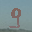
Label: 9